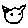
Label: cat